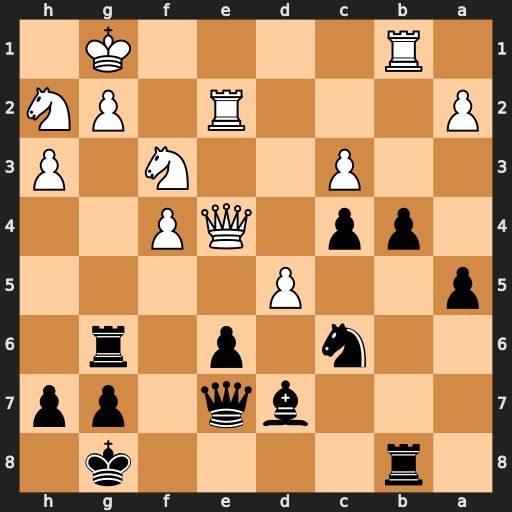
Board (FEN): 1r4k1/3bq1pp/2n1p1r1/p2P4/1pp1QP2/2P2N1P/P3R1PN/1R4K1
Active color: b
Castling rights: -
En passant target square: -
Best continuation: Qc5+ Qe3 Qxe3+